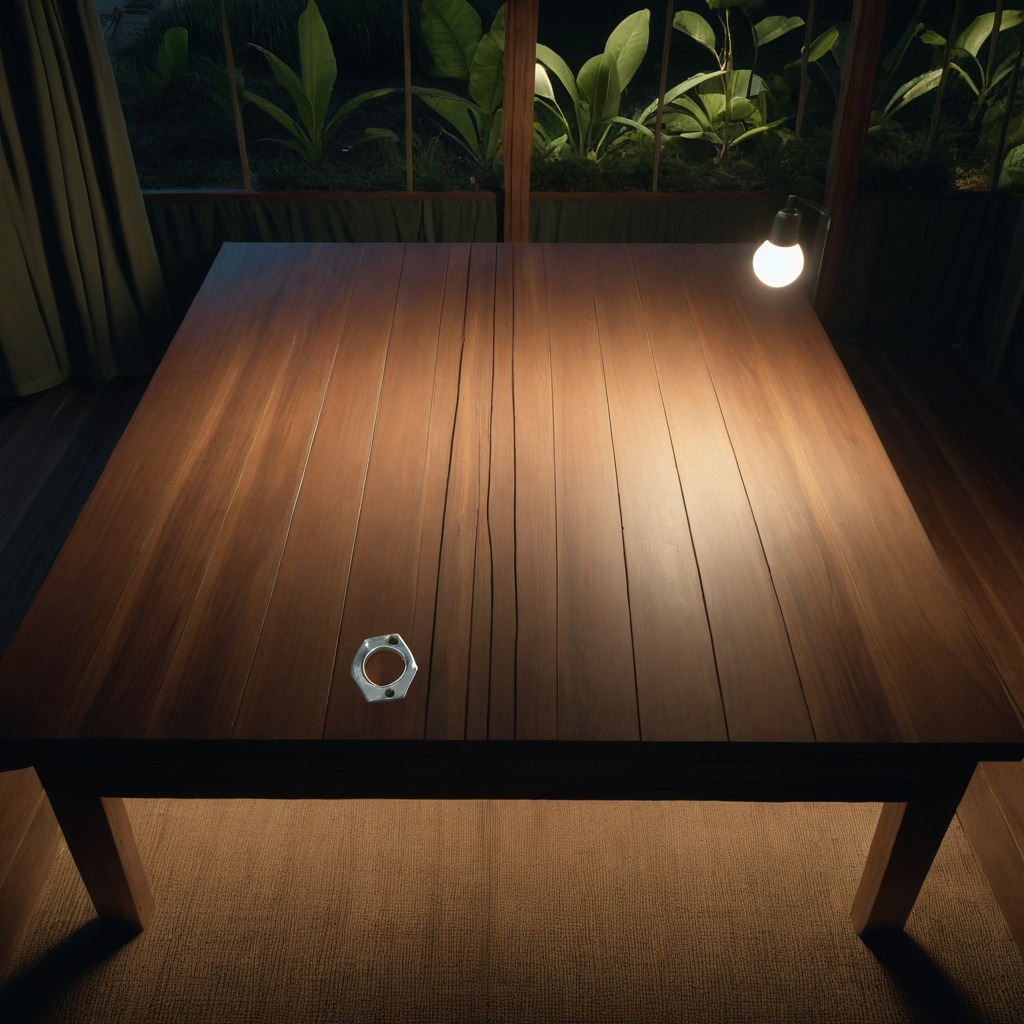
A metal nut is lying on a wooden table inside a jungle field workshop tent at night dim ambient light soft shadows worn but